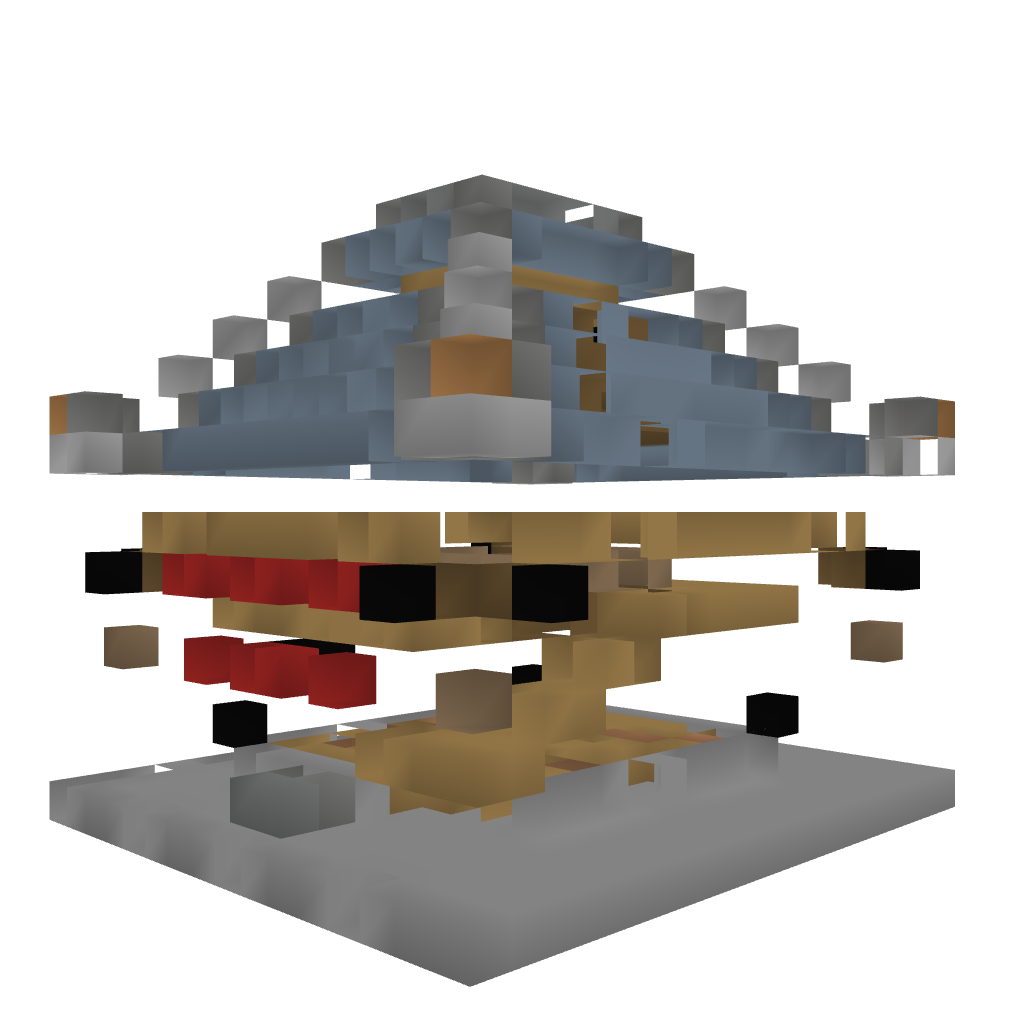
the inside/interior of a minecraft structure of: Pretty Little Pagoda